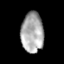
Tissue: skin
Cell type: Epithelial cells
Senescence score: 0.849
Nuclear area (px): 882
Mean DAPI intensity: 170.147